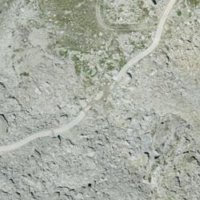
EUNIS habitat code: 48
Species observed at this site:
Saxifraga bryoides
Ranunculus glacialis